Question:
I'm trying to change the "li" item in group of "li" items. I'm having a hell of a time trying to get to it and change its' text can anyone point me in the right direction.
i have tried the following
'''
$("#chosen-results" ).find("li").text("hide trip history");
'''
i know that this wont work because i need to get more specific but this is where I'm stuck.
Thanks in advance.
I apologgize to everyone who answered the question
this is not the last item in the dropdown sorry for the misguidance. this is really just an item in a list of many "li"
Miguel
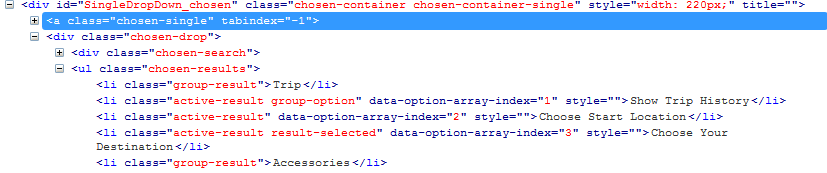
Answer: Use the eq filter in selecter to filter specific.
'''
//sets for all.
$("#chosen-results" ).find("li").text("hide trip history");
//sets for the second result //0 based
$("#chosen-results" ).find("li").eq(1).text("hide trip history");
'''